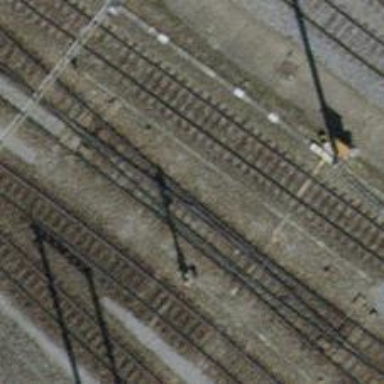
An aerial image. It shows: Railway switch.